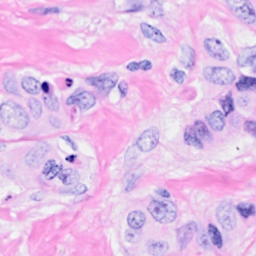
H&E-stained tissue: Breast